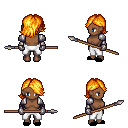
a pixel art fantasy rpg character, female body template, human, dark skin, steel arm armor, white pants, light blonde swoop hairstyle, metal gloves, black slippers, spear, four views (front, back, left, right), 2x2 character sprite sheet, small pixel art, hard edges, no anti-aliasing